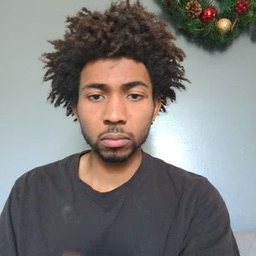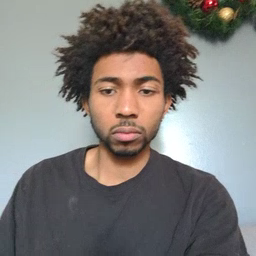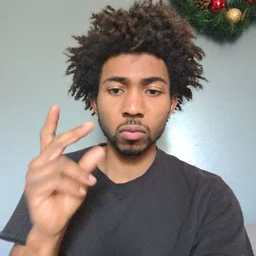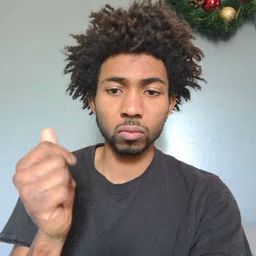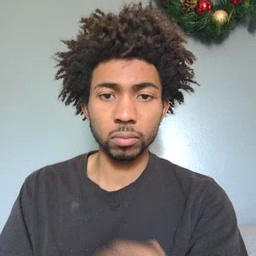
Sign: dog